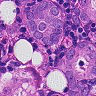
Metastatic tissue present: yes